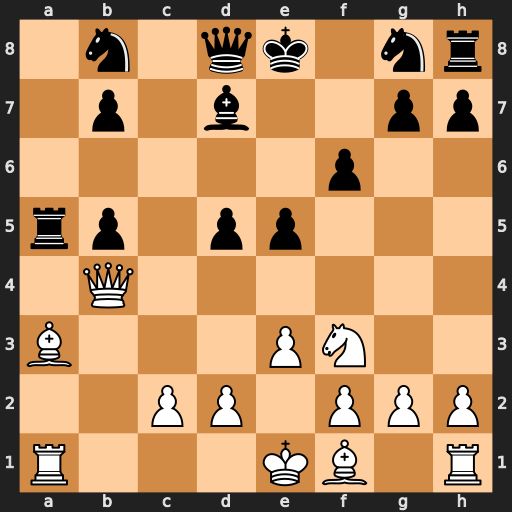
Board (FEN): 1n1qk1nr/1p1b2pp/5p2/rp1pp3/1Q6/B3PN2/2PP1PPP/R3KB1R
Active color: w
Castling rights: KQk
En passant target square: -
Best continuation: Qf8#